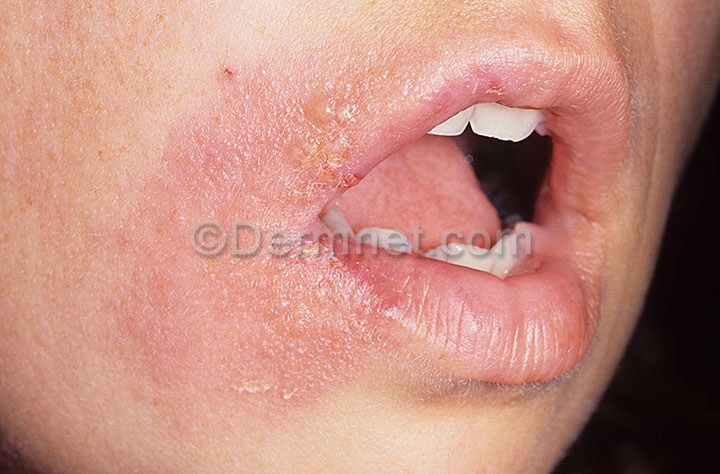
Disease: Warts Molluscum and other Viral Infections